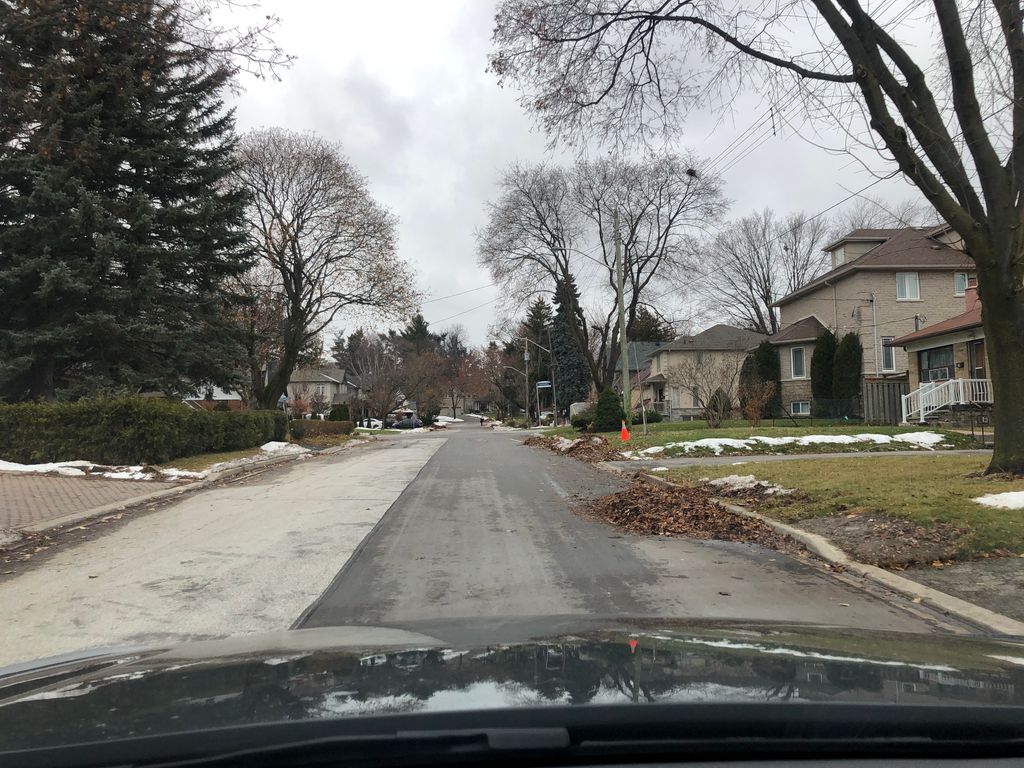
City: toronto